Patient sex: M
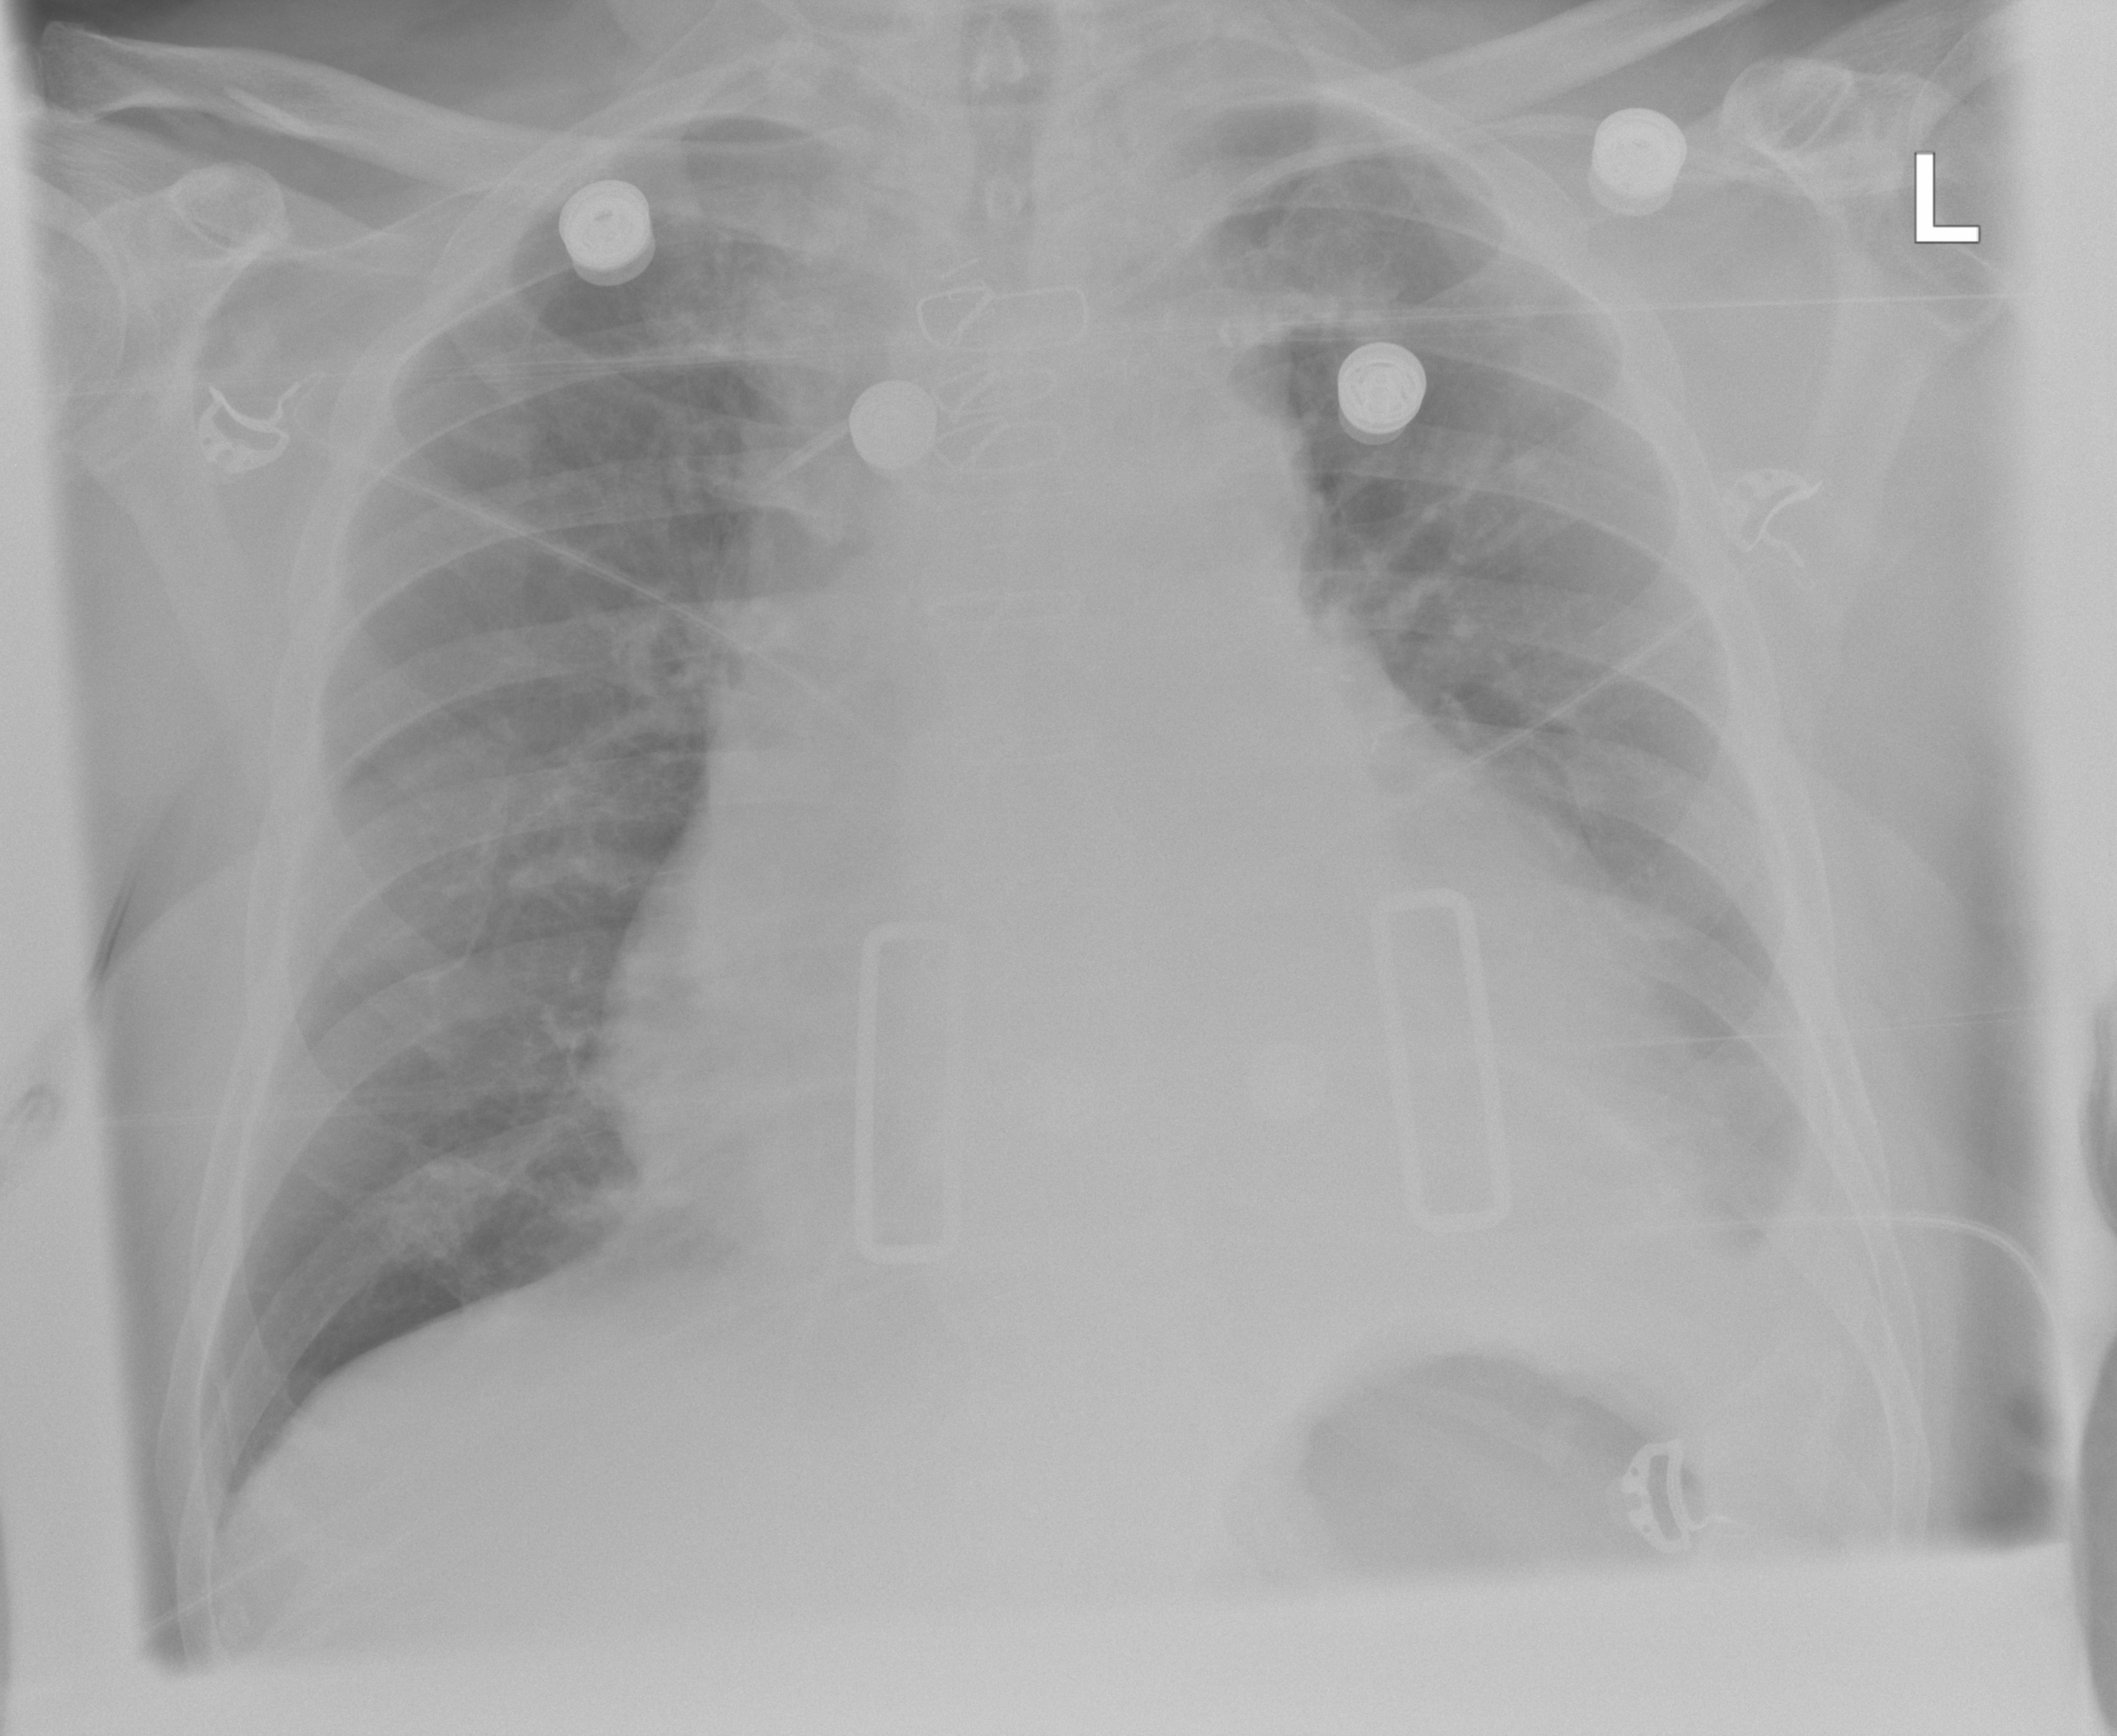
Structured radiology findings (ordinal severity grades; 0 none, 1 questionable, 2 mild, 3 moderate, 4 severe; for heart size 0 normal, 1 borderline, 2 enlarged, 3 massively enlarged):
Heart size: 2
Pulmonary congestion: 2
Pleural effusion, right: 1
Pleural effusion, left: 2
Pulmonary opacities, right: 1
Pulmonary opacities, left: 1
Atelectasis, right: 1
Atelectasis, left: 2